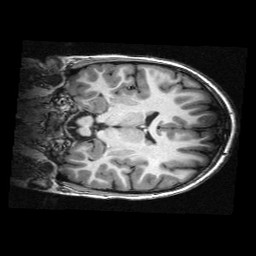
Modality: T1w
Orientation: coronal
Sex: male